Interaction volume radius: 10 \u00c5
Interaction volume height: 35 \u00c5
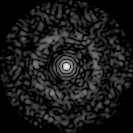
Disorder parameter: 0.8407